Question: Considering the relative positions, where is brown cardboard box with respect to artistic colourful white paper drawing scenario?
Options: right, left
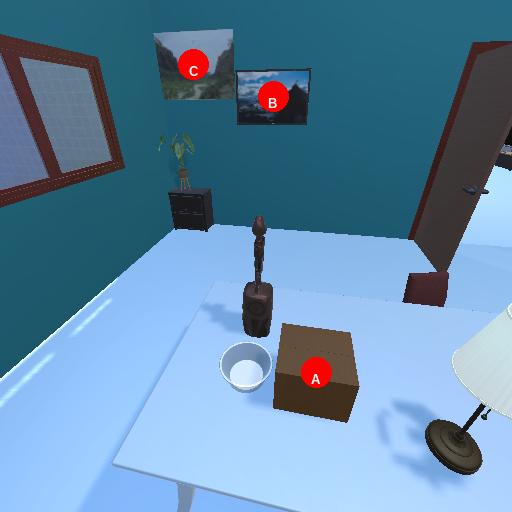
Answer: right